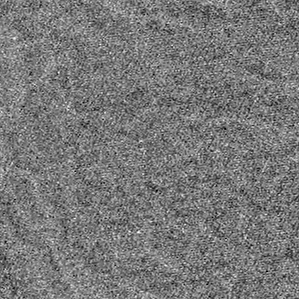
Label: frost